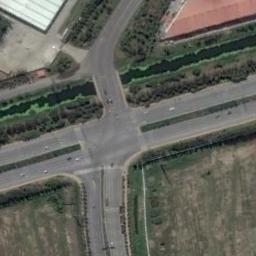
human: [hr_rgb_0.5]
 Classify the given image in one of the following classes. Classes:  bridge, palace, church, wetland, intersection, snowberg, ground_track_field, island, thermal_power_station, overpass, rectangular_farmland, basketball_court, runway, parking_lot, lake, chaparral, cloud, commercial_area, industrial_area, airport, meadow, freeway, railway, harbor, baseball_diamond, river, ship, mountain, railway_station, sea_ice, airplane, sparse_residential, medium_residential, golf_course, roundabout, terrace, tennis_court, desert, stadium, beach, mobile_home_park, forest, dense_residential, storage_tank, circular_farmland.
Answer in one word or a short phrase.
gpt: intersection